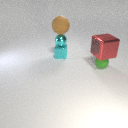
large brown rubber sphere above small cyan metal sphere